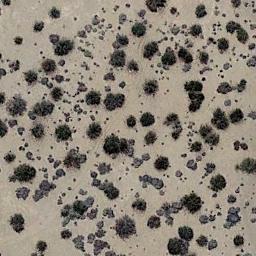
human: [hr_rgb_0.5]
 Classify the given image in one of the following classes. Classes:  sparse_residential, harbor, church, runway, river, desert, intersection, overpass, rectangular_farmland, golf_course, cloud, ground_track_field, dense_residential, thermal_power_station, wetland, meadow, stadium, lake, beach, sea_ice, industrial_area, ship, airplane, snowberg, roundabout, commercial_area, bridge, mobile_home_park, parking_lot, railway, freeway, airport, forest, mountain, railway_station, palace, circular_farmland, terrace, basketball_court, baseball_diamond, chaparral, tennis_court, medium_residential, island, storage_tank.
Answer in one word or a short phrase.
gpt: chaparral